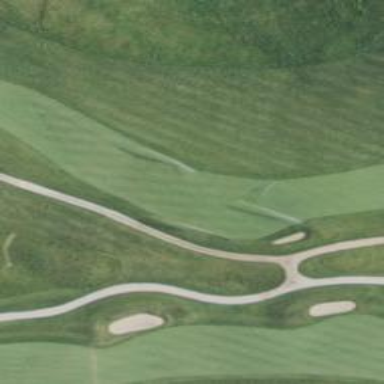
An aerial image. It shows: View of golf hole.